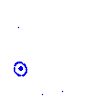
Particle: pion